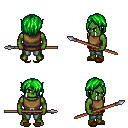
a pixel art fantasy rpg character, male body template, orc, green skin, leather chest armor, teal pants, green bangs hairstyle, brown slippers, spear, four views (front, back, left, right), 2x2 character sprite sheet, small pixel art, hard edges, no anti-aliasing